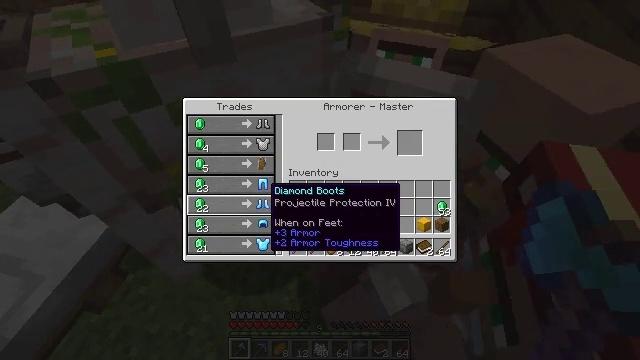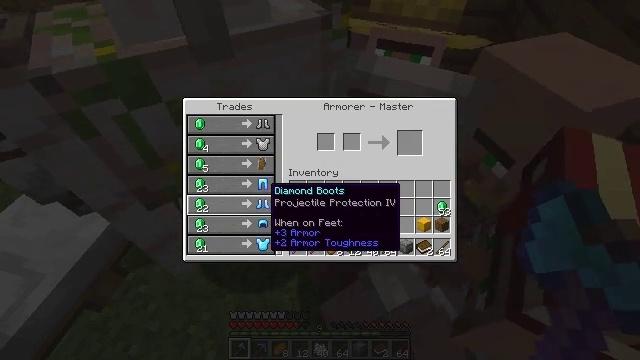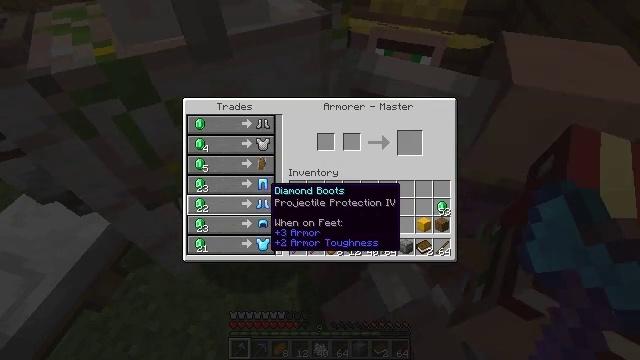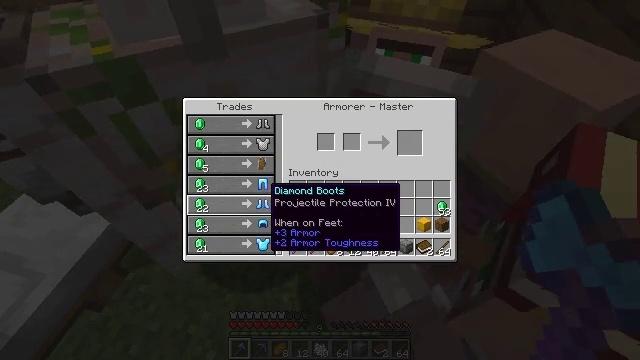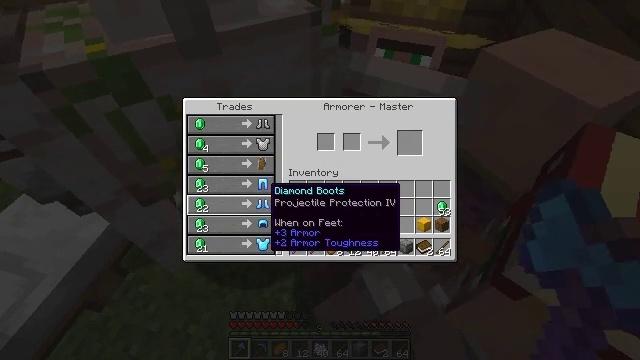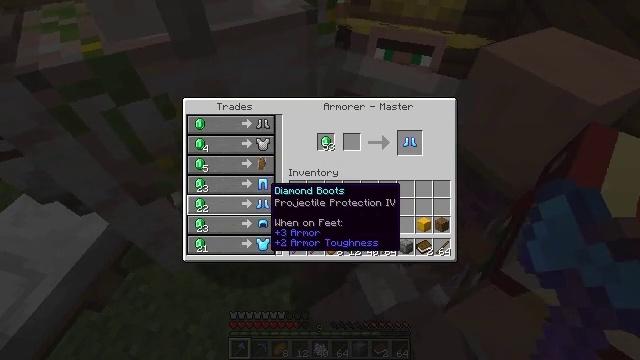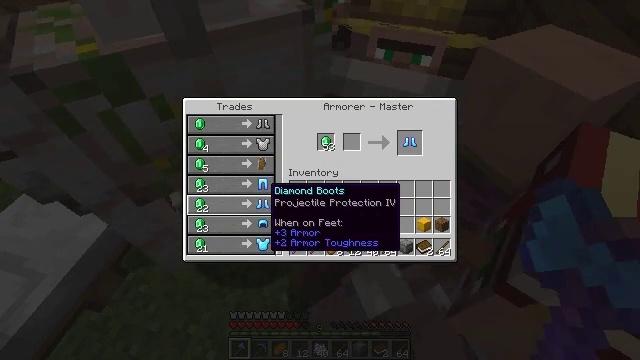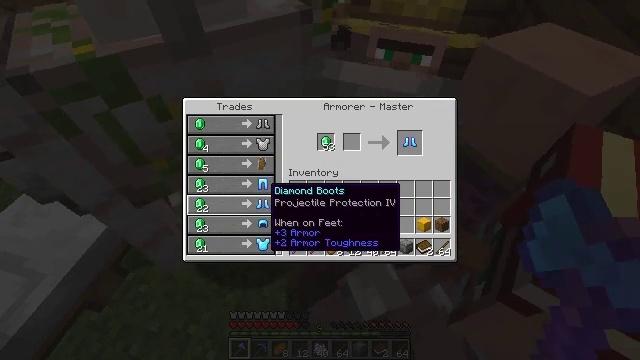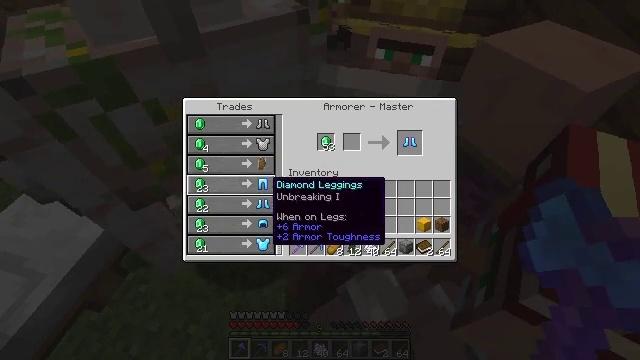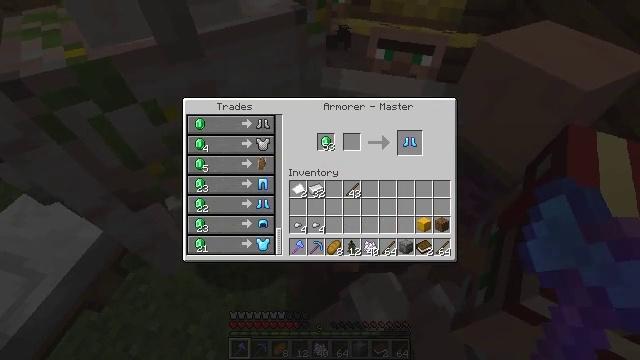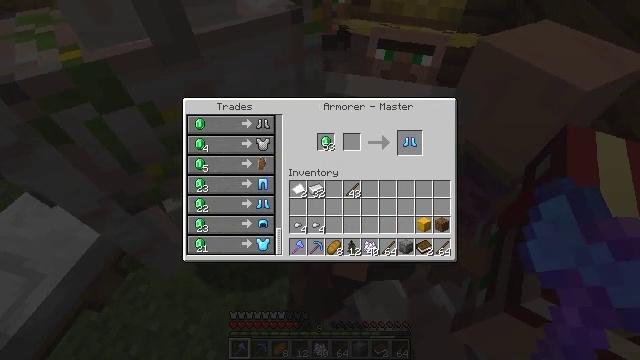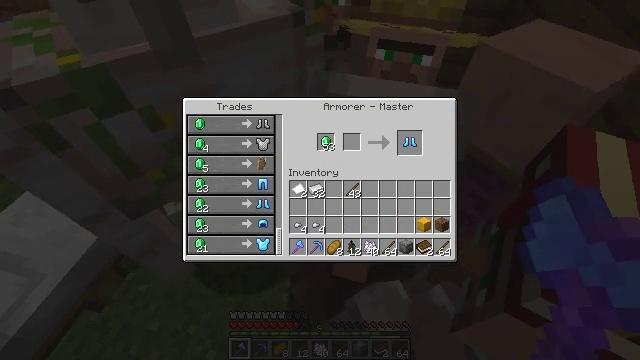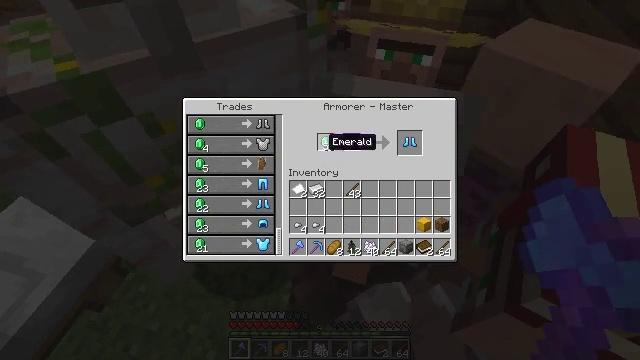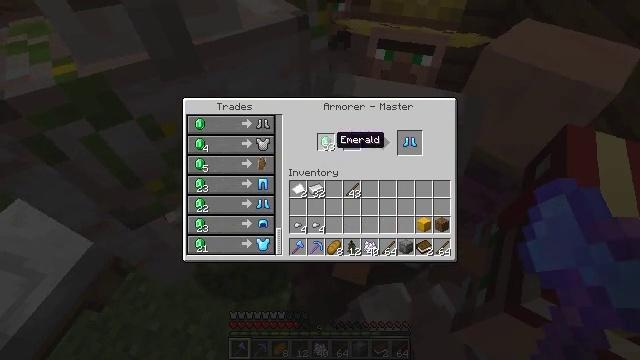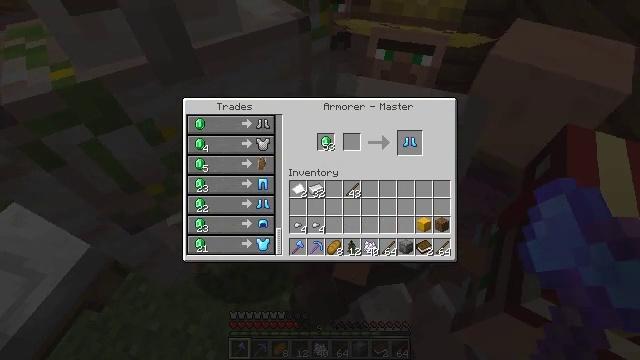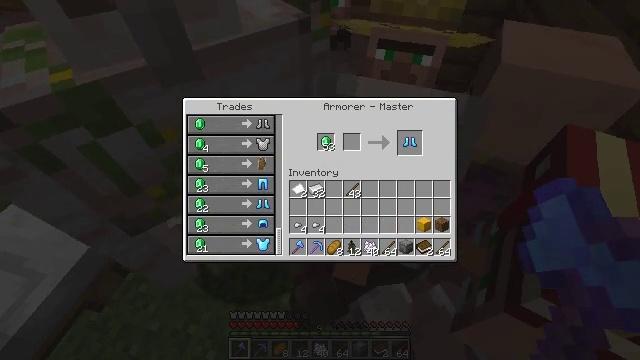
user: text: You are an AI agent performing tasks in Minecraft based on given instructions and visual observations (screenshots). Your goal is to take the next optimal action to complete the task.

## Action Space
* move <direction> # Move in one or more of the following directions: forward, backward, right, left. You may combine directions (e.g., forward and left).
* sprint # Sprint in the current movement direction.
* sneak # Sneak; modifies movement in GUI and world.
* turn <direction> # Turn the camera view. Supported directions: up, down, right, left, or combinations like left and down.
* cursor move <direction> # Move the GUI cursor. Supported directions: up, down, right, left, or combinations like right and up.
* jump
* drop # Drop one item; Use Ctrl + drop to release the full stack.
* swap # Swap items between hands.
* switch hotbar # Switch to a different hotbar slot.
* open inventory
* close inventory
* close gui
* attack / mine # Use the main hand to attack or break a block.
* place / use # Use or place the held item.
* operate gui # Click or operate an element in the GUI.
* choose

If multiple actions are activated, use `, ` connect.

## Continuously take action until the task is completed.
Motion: motion action
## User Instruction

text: Craft diamond boots.
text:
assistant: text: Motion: no_op
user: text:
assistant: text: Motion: no_op
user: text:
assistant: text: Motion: no_op
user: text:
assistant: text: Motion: no_op
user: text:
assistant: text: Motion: operate gui
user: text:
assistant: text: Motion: operate gui
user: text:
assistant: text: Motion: operate gui
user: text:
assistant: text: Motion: no_op
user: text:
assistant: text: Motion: cursor move right and up
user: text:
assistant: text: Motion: cursor move right and up
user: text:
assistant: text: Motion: cursor move right and up
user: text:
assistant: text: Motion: cursor move right
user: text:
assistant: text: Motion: cursor move right
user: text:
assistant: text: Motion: cursor move right
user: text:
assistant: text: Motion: cursor move right
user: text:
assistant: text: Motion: cursor move right
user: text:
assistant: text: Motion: no_op
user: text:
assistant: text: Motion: no_op
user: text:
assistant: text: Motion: cursor move right
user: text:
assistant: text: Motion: cursor move right
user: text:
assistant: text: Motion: no_op
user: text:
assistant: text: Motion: no_op
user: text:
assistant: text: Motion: no_op
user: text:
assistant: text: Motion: no_op
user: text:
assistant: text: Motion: no_op
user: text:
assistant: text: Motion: no_op
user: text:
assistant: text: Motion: operate gui
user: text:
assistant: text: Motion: operate gui
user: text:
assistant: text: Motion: operate gui
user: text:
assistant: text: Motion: cursor move down